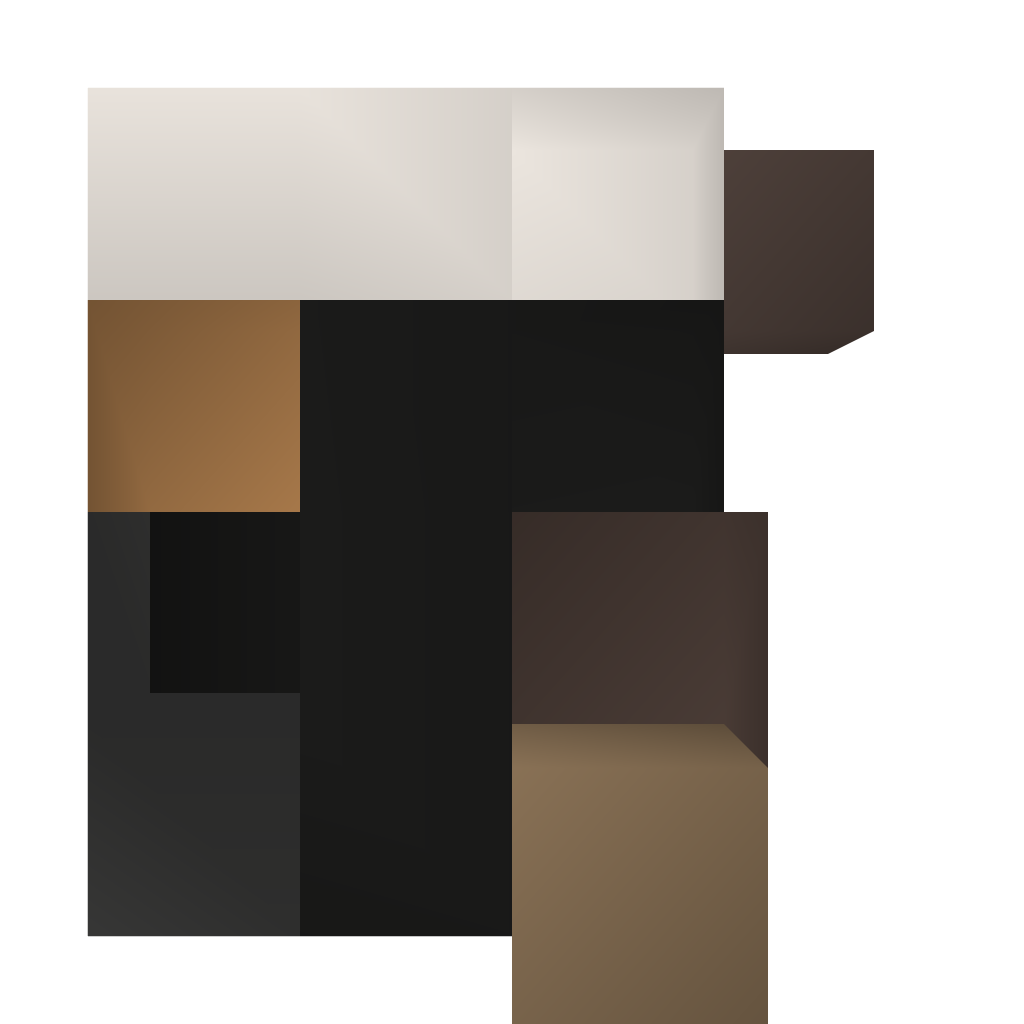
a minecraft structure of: Bus Station 1